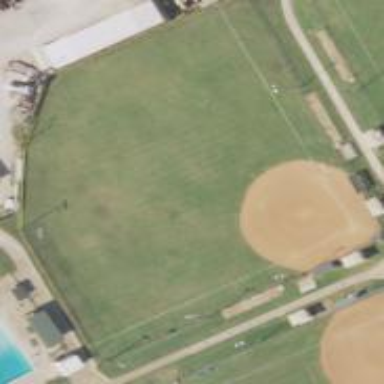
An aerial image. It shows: Baseball pitch for leisure land.